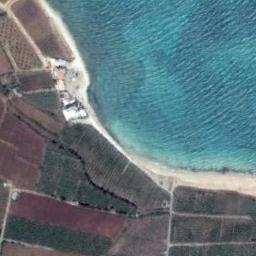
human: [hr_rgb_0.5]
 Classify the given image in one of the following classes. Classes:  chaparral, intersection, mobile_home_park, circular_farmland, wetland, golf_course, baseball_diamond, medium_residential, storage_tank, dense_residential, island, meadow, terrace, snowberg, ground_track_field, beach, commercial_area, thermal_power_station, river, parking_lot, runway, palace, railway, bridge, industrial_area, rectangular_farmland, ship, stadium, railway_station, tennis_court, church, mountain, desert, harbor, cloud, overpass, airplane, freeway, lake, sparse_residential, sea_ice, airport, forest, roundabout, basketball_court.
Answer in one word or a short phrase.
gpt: beach